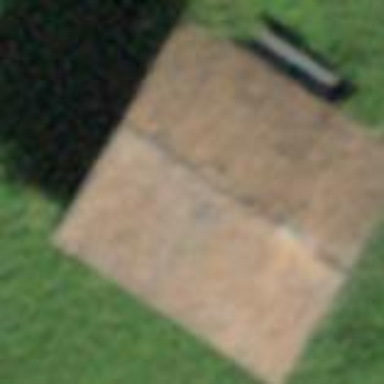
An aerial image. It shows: Farm auxiliary building with gabled roof.